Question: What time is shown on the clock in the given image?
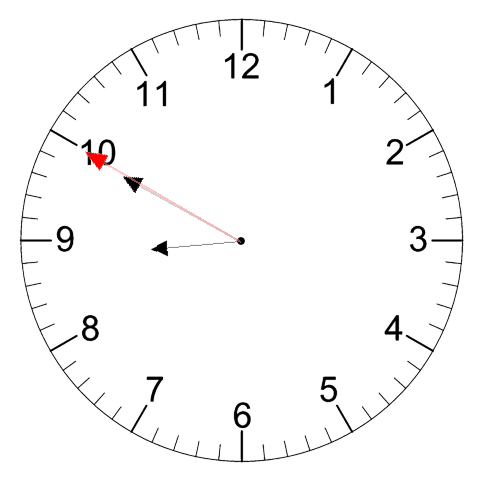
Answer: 08:49:50